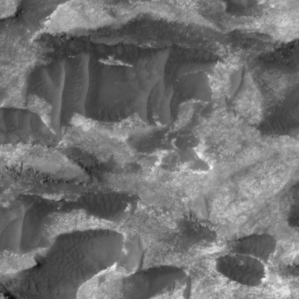
Label: non_frost